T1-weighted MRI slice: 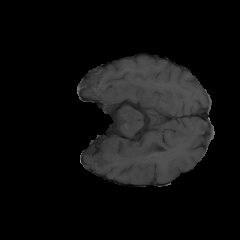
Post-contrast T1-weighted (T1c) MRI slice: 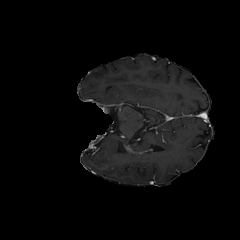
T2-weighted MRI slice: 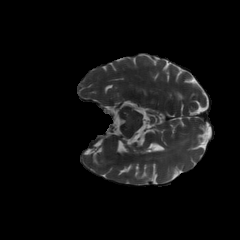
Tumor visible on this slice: no